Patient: sex F, age 54
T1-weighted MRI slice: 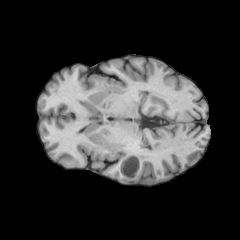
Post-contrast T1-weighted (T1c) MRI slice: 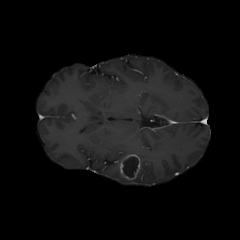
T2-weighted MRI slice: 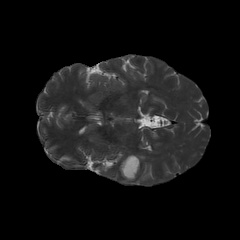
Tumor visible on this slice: yes
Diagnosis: Glioblastoma, IDH-wildtype
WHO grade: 4